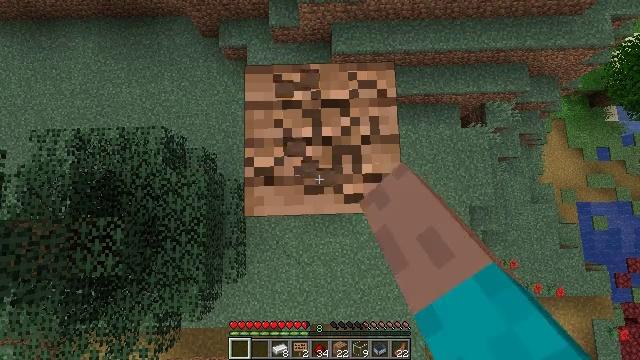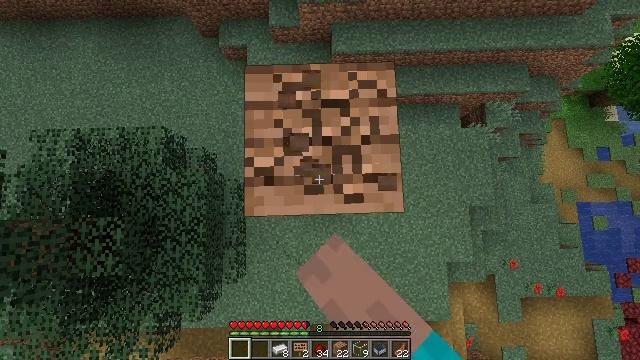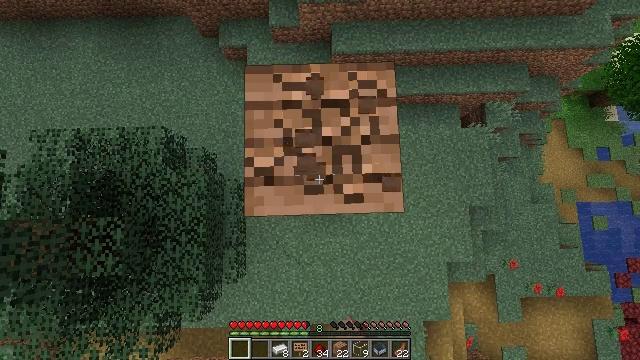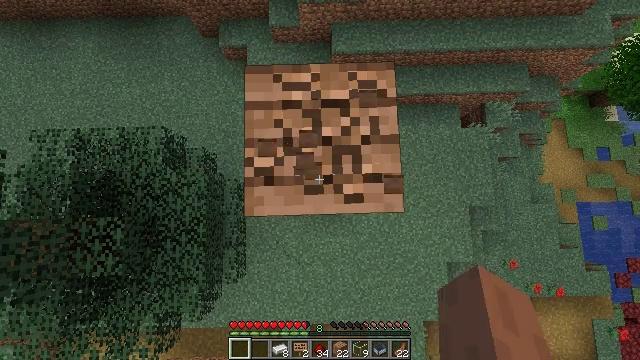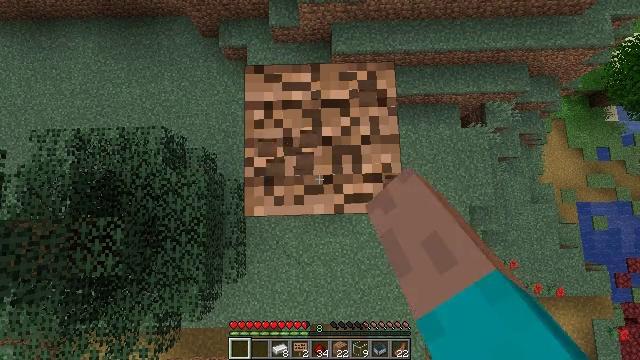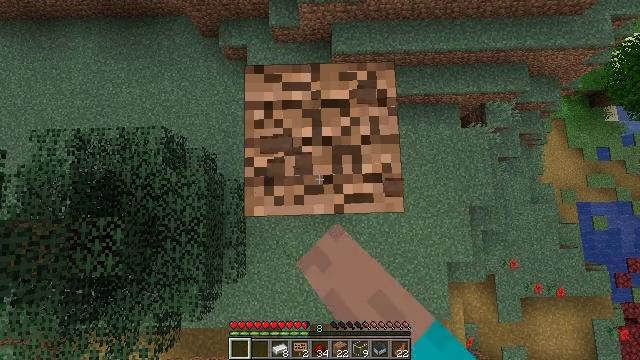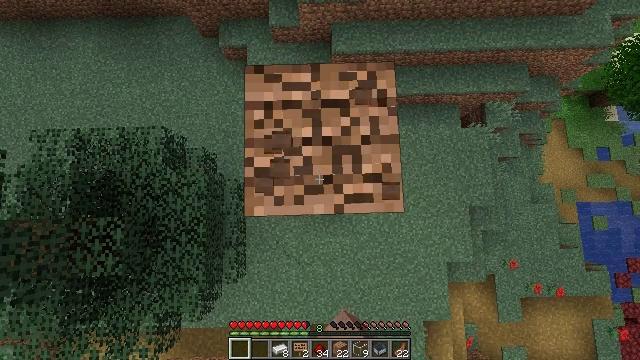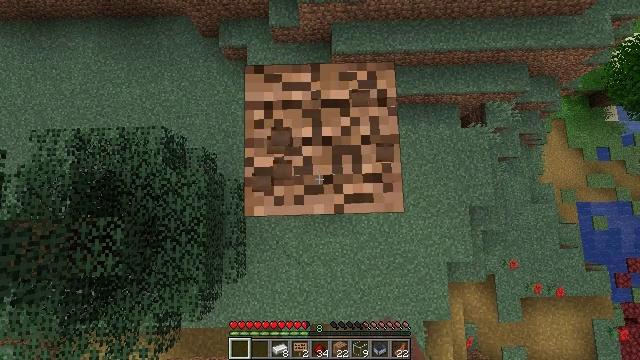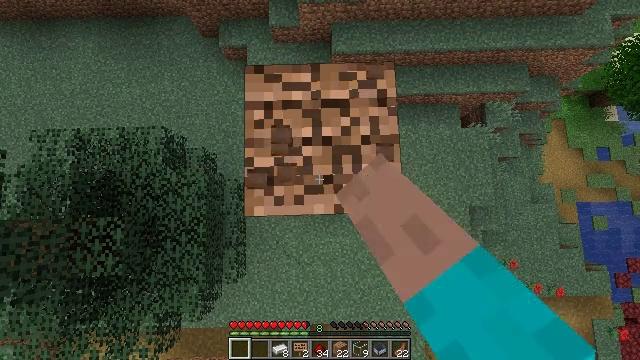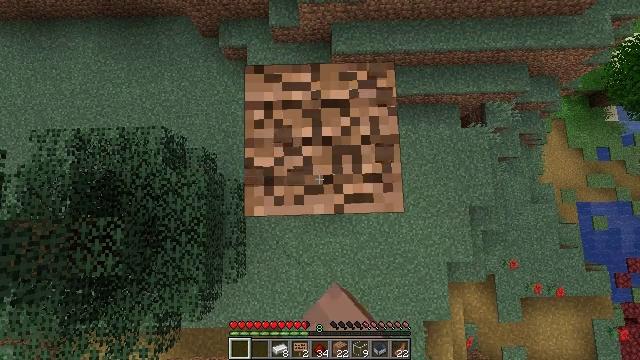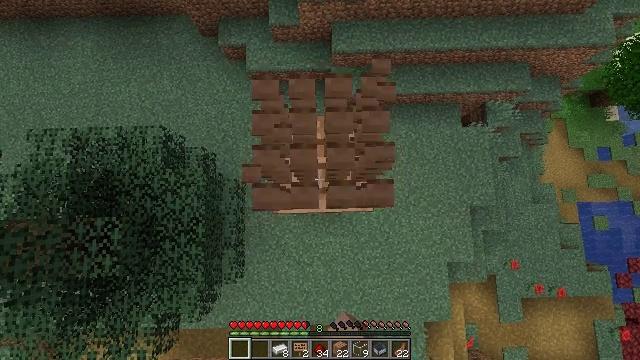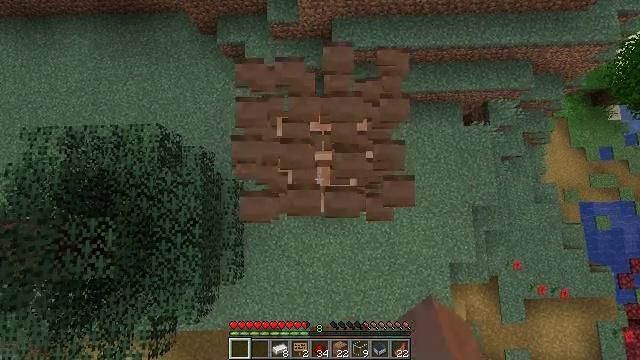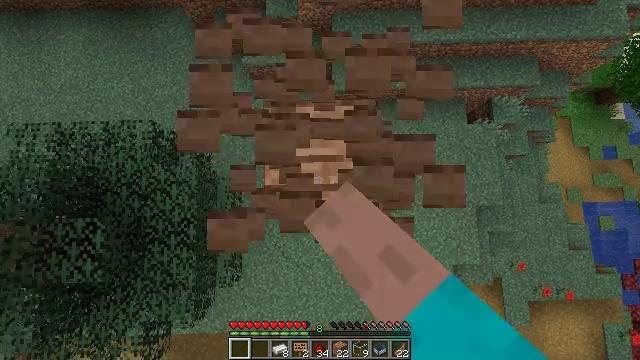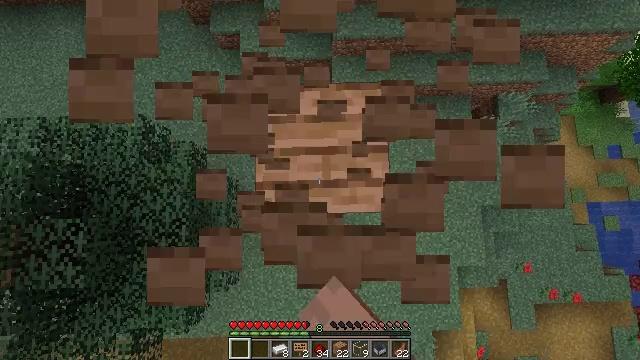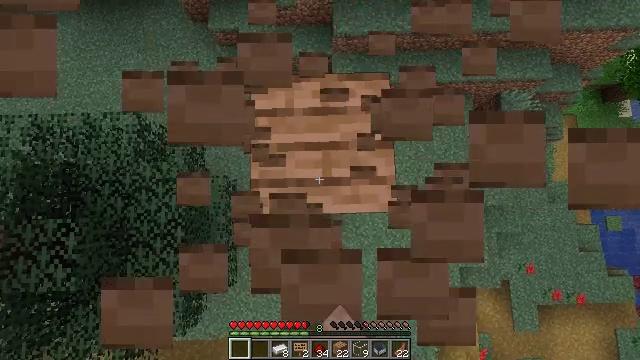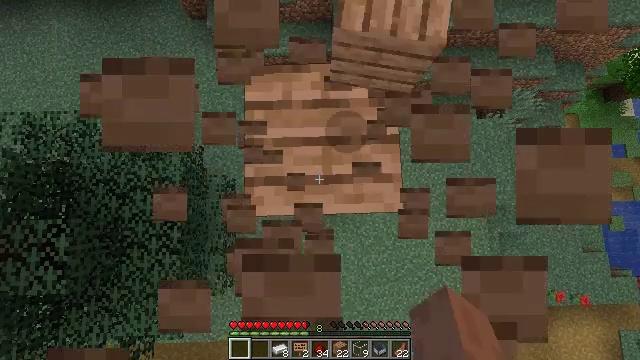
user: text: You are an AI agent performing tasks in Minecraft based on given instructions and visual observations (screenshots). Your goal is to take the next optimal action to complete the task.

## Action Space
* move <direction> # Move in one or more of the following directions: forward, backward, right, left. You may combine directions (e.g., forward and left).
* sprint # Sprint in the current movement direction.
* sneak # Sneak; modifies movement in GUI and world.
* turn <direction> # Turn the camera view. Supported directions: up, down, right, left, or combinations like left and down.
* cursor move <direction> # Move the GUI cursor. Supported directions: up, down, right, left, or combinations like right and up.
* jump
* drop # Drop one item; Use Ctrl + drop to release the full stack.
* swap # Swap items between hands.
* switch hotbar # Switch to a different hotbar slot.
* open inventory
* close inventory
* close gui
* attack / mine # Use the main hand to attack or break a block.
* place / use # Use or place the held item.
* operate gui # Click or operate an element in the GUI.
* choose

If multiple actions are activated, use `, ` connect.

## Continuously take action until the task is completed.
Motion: motion action
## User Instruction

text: Break the jungle planks to recycle them.
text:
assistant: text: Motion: attack / mine
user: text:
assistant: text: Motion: attack / mine
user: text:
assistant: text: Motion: attack / mine
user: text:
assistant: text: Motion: attack / mine
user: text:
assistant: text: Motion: attack / mine
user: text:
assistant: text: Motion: attack / mine
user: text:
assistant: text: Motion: attack / mine
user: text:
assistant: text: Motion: attack / mine
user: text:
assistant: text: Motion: attack / mine
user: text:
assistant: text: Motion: attack / mine
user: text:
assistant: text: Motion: attack / mine
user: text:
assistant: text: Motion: attack / mine
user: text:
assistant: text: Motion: attack / mine
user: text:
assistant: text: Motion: attack / mine
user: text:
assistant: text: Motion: attack / mine
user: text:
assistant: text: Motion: attack / mine
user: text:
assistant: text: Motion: attack / mine
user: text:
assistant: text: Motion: attack / mine
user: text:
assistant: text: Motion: attack / mine
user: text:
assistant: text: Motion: attack / mine
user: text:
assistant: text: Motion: attack / mine
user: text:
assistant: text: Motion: attack / mine
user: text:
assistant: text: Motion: attack / mine
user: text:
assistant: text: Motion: attack / mine
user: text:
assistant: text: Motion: attack / mine
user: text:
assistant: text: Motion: attack / mine
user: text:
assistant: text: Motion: attack / mine
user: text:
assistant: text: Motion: attack / mine
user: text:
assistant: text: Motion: attack / mine
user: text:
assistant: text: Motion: attack / mine